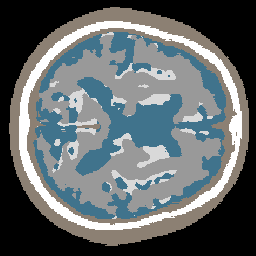
Label: no_lesion